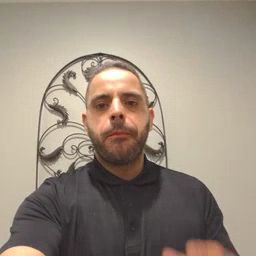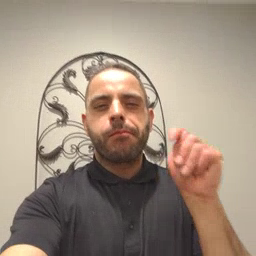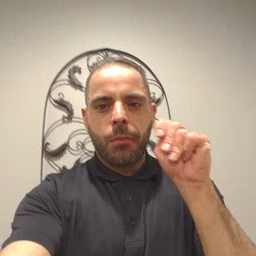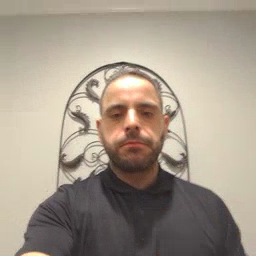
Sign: potty